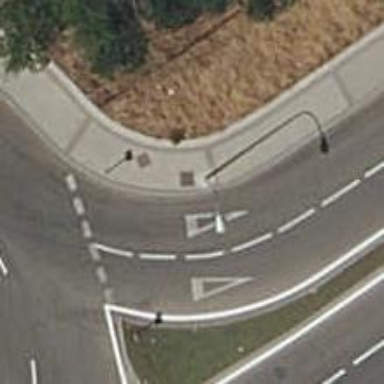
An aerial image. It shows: Road with "give way" sign.